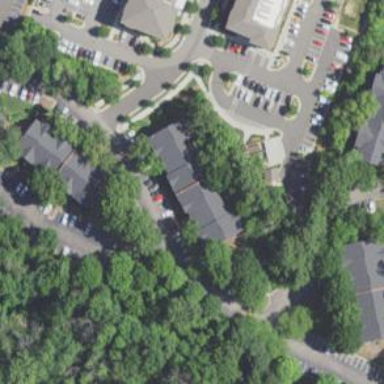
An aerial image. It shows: Residential apartments building.